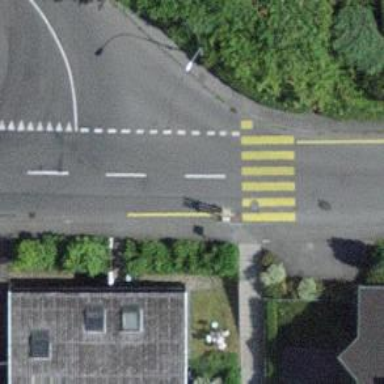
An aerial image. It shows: Sidewalk.